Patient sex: F
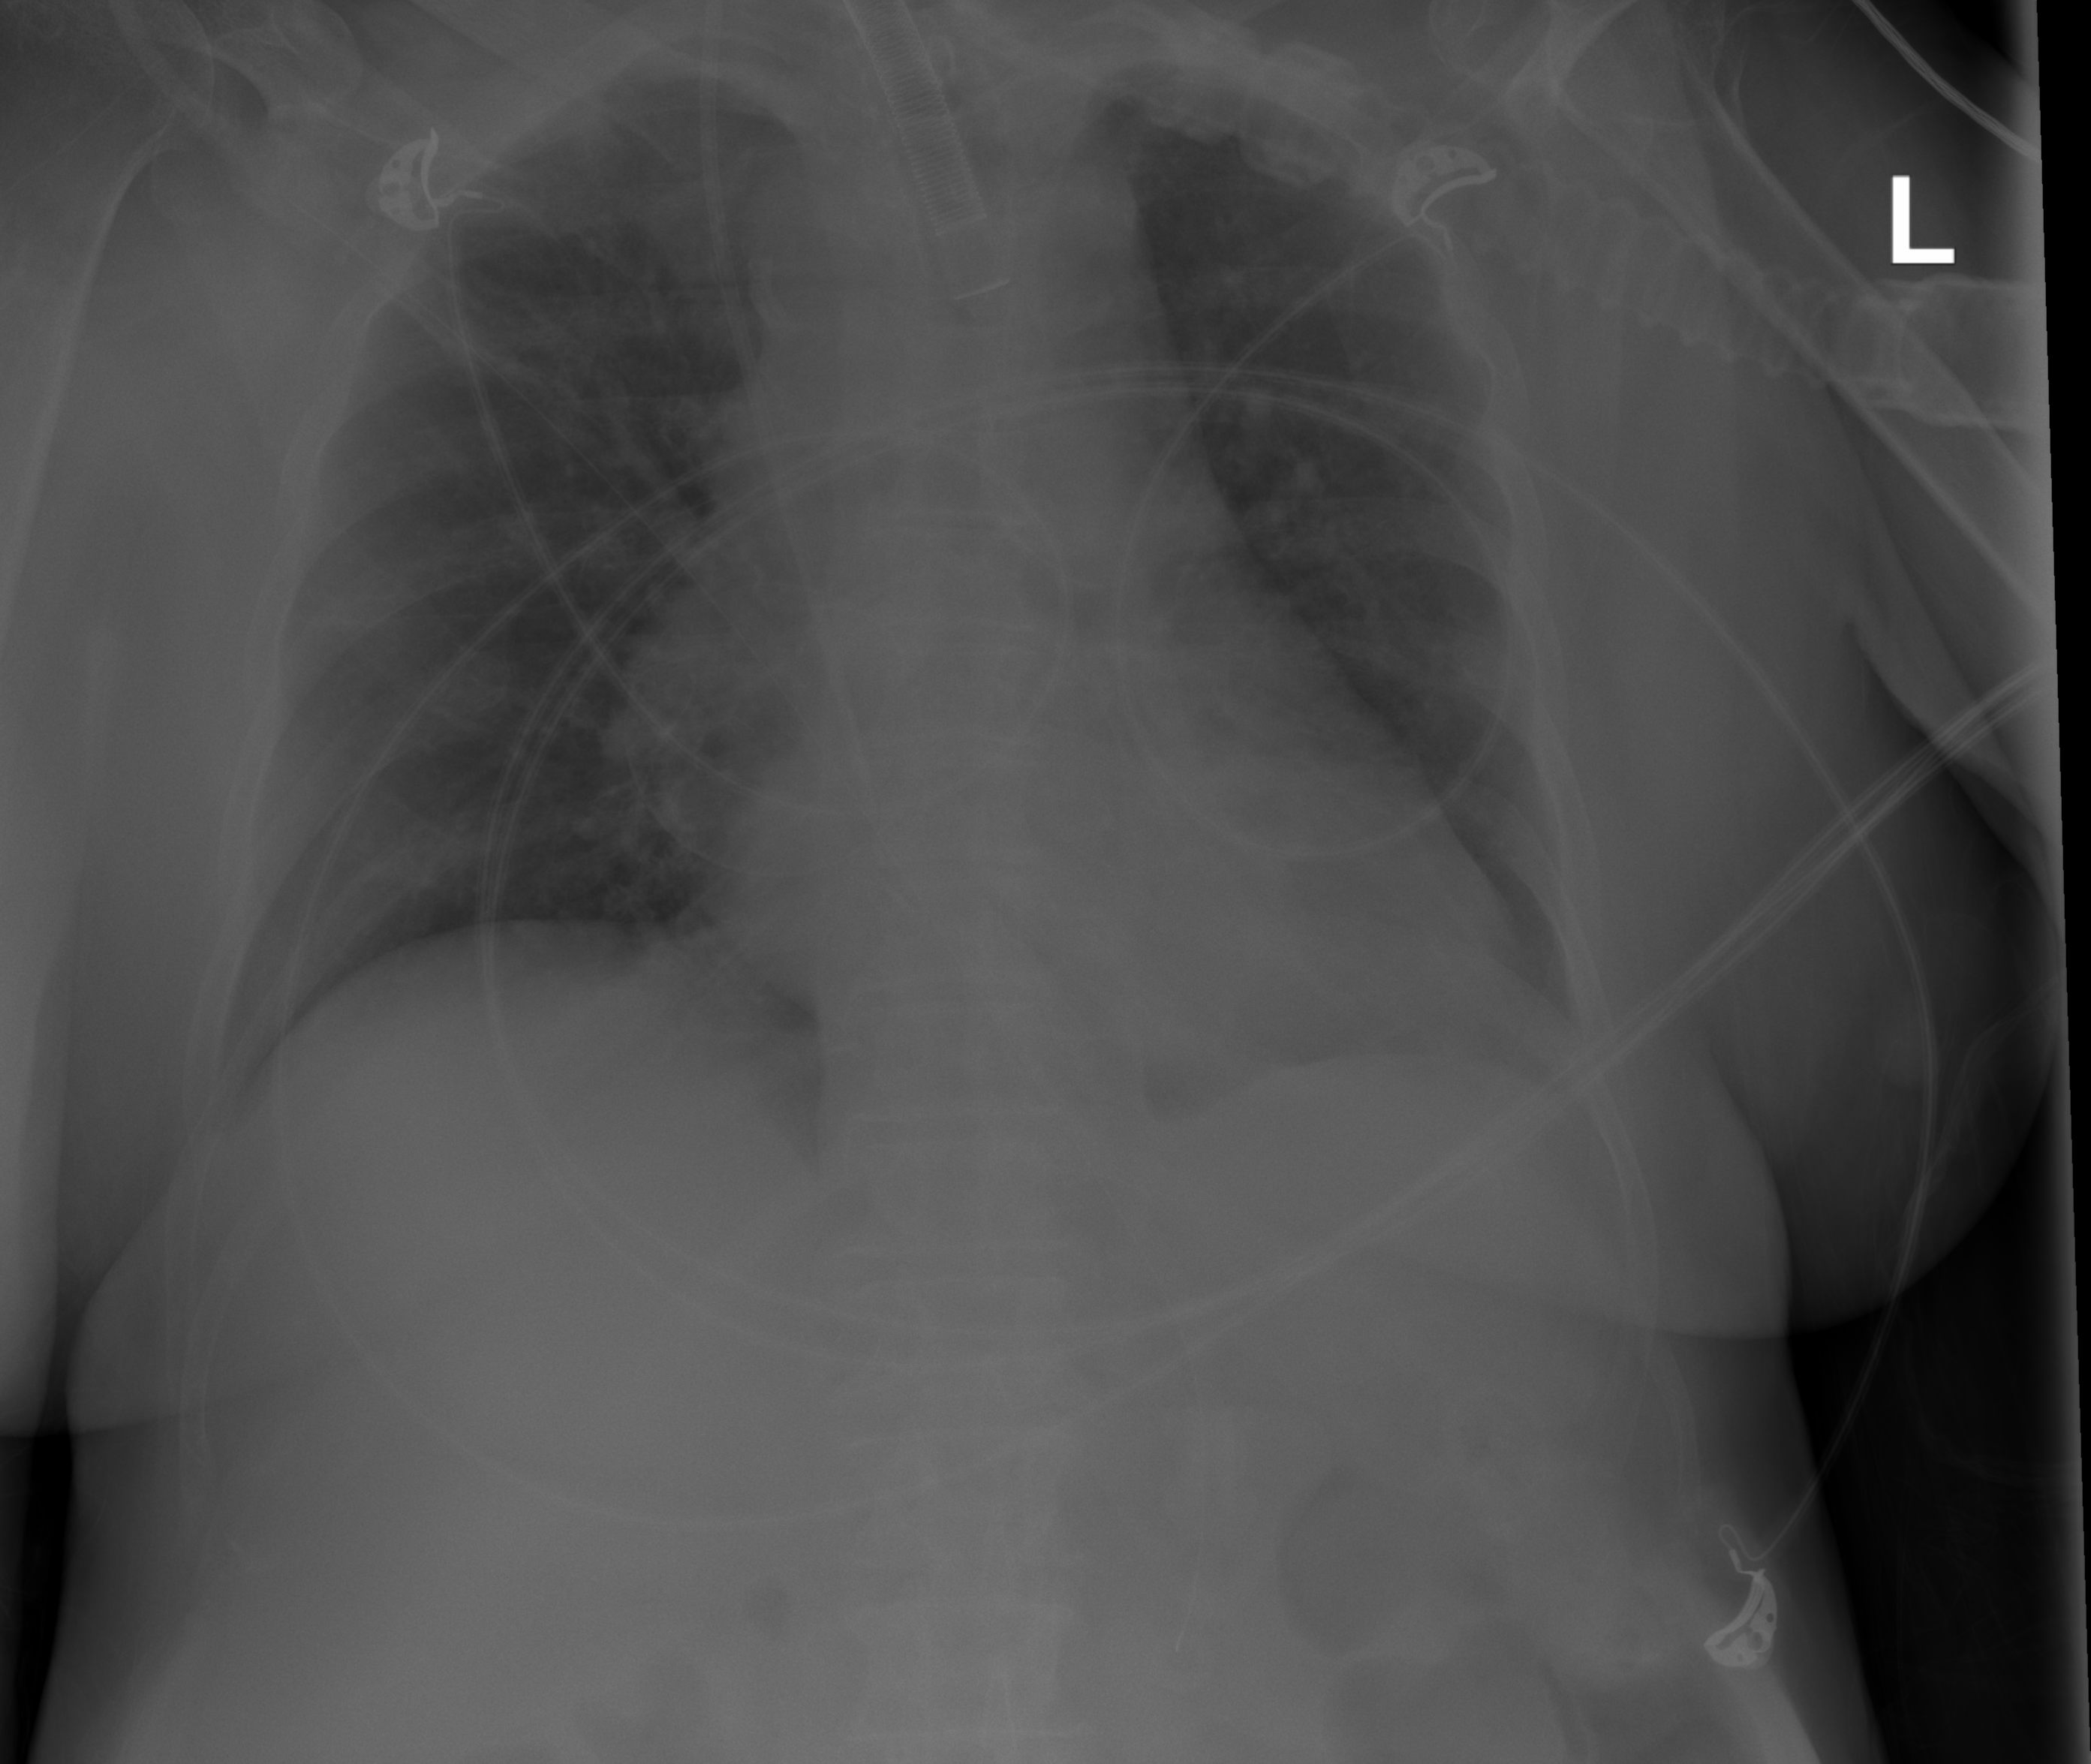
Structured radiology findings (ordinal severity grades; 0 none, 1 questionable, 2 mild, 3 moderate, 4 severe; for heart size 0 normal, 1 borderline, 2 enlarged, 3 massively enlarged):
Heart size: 2
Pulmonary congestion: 2
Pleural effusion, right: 0
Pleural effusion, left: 2
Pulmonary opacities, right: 0
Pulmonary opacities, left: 0
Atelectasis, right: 0
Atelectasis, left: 0